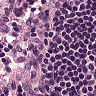
Metastatic tissue present: no